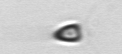
Label: Pyramimonas